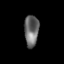
Tissue: lung
Cell type: Others
Senescence score: 0.2351
Nuclear area (px): 445
Mean DAPI intensity: 105.569